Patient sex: M
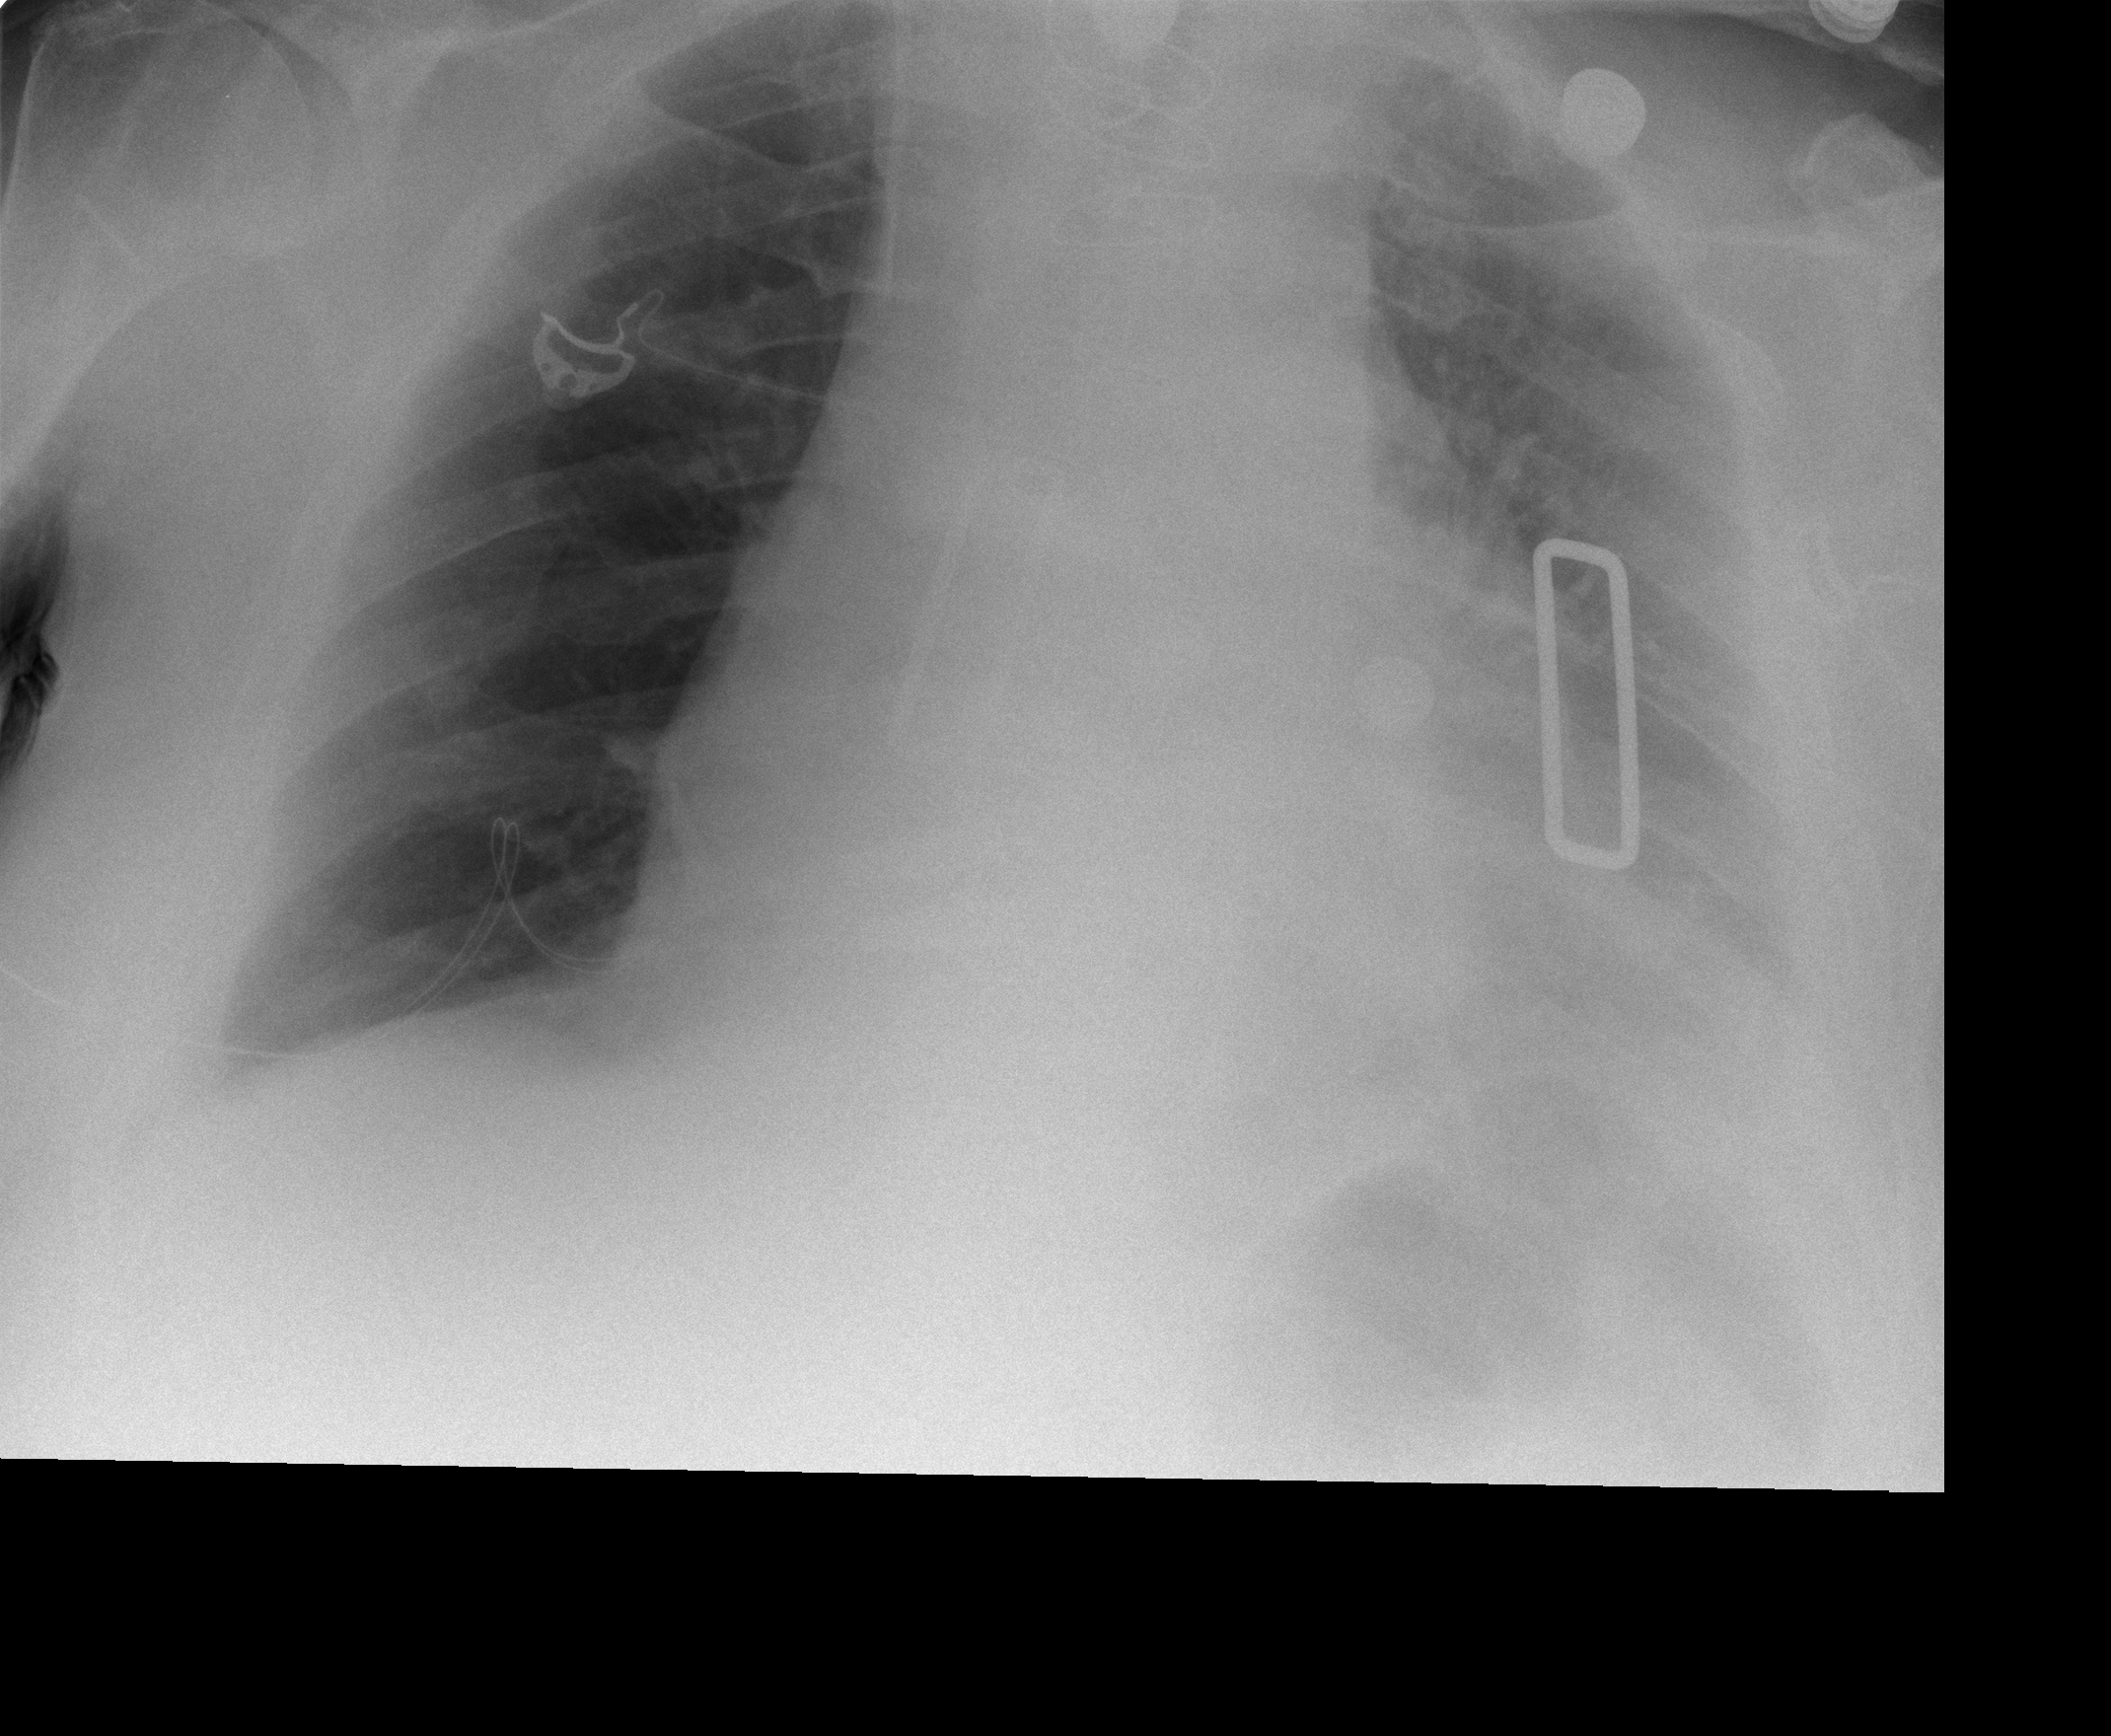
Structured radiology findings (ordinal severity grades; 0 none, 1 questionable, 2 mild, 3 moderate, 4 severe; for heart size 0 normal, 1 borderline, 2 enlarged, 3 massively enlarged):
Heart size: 2
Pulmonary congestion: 0
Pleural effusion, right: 2
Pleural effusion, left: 3
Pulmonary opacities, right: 0
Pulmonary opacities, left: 0
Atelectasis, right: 0
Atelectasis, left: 2